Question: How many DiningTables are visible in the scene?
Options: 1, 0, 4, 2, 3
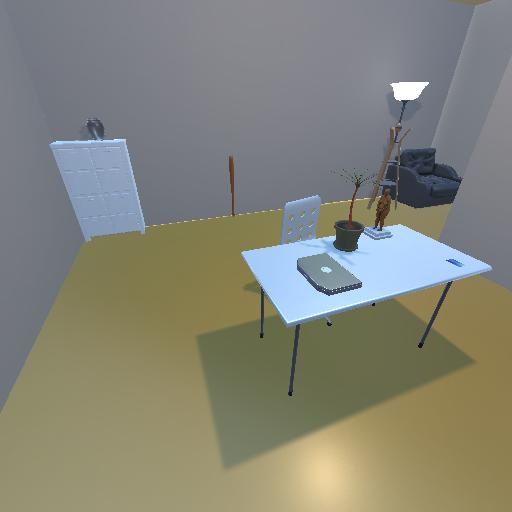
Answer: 1